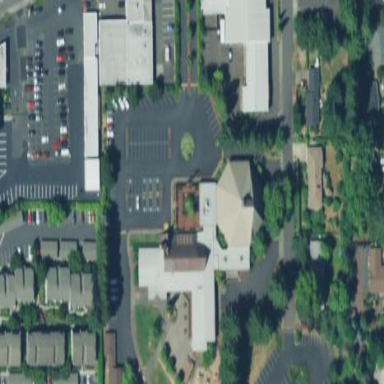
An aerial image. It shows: Building that is place of worship.